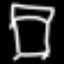
Label: bed